Question: I am a computer science student doing my first project on the side. I deliver pizza so i figured I would make a program that aids delivery drivers. I am just starting on it today.
Here is a pic:
Right now, you have to press enter after typing in a value in any of the boxes. I want to make it where the value under hourly earnings autoupdates when tips and hours worked boxes have numbers in them. With no need to press enter.
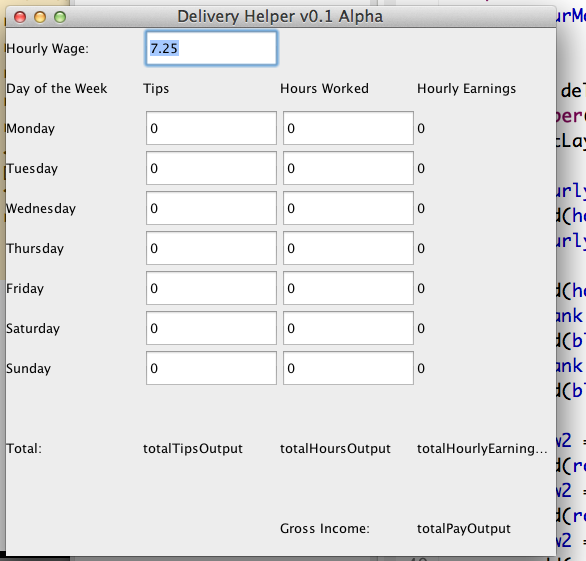
Answer: Use <URL> for your textfields and update the appropriate JLabel in your Listener implementation.